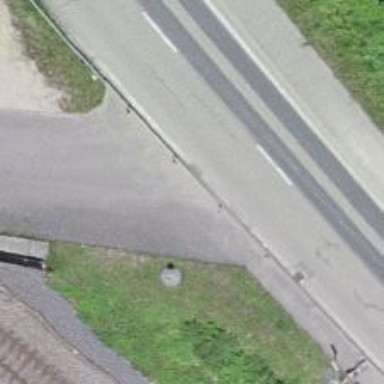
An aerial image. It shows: Driveway leading to service road.